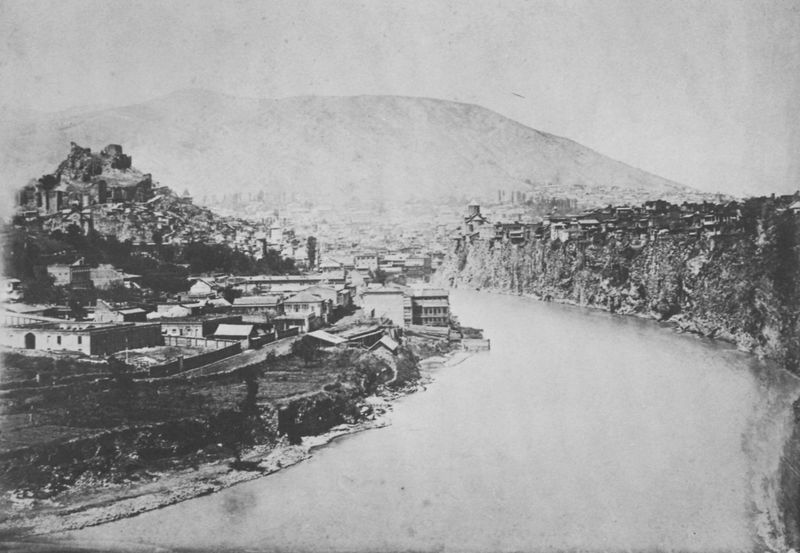
Titel: Tiflis an den Ufern der Kura.
Künstler: Russischer Photograph
Standort: Paris
Institution: Société de Géographie Française
Schlagwörter: berg, felsen, himmel, wasser, weiß, bäume, fluss, landschaft, stadt, ufer, fenster, grau, hintergrund, schwarz, strasse, tür, dach, gebäude, haus, schloss, arm, blass, häuser, hügel, büsche, gewässer, rechts, tal, anhöhe, deutschland, biegung, berge, fels, dorf, dächer, mauer, fliessen, strom, wasse, tor, klippe, foto, fotografie, photographie, burg, links, photo, tore, hellgrau, mauern, strassen, flusstal, burgen, rhein, häsuer, steilufer, armselig